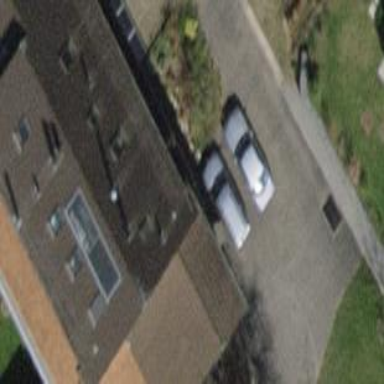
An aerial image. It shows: Semidetached house.